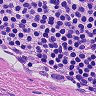
Metastatic tissue present: no